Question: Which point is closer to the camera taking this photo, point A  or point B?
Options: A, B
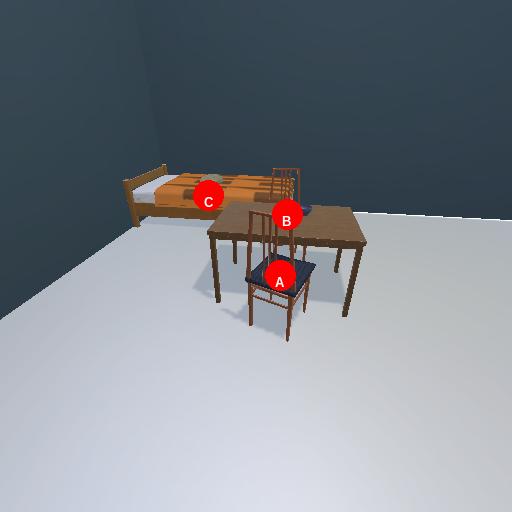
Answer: A